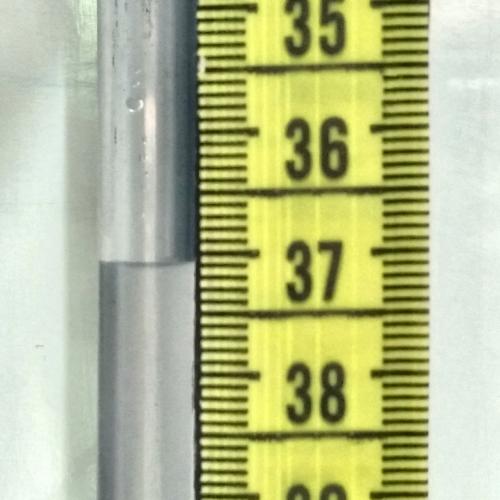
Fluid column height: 37.1 cm